Question: I'm trying to represent the following recursive relationship in a RDBMS:

As a basic example, we have the following fields:
'''
1 - computer science
2 - computer engineering
3 - electrical engineering
4 - mathematics
'''
And I want to relate similar fields to each other. I could use a second table to relate fields to each other. Optimally, I could imagine it looking like this:
'''
+----------+----------+
| field1 | field2 |
+----------+----------+
| 4 | 1 | (math -> comp sci)
| 4 | 2 | (math -> comp eng)
| 4 | 3 | (math -> elect eng)
| 2 | 1 | (comp eng -> comp sci)
| 2 | 3 | (comp eng -> elect eng)
+----------+----------+
'''
However, if the key were (field1, field2), I can see two potential issues:
1. Tuples could be duplicated, albeit unordered
2. It may complicate the queries unnecessarily if there is no importance to which field is in which column (as sgeddes points out, querying both columns and filtering out duplicates)
For example:
'''
+----------+----------+
| field1 | field2 |
+----------+----------+
| 1 | 4 | (comp sci -> math)
| 4 | 3 | (math -> elect eng)
| 4 | 2 | (math -> comp eng)
| 3 | 4 | (elect eng -> math)
| 2 | 1 | (comp eng -> comp sci)
| 3 | 2 | (elect eng -> comp eng)
| 1 | 2 | (comp sci -> comp eng)
+----------+----------+
'''
Should I go ahead and intentionally duplicate each tuple, like in the second table? Or is there another method that I am over-looking?
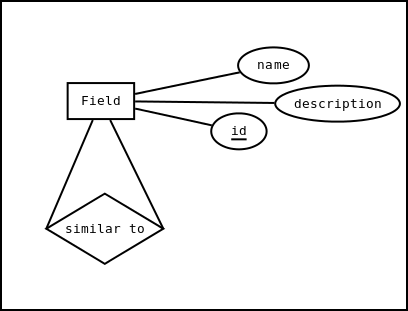
Answer: I've seen that approach several times. Never been a huge fan honestly as I've had to query both fields for the matches and filter out duplicated results. And what about more than 2 fields that are similar? Can get rather messy.
Using your example above, another approach would be to introduce a SimilarField table. It would store SimilarId and FieldId (and some people would argue a third Identity field, SimilarFieldId). So if English and Literature were similar fields, then you could have:
'''
SimilarId FieldId
1 1 (English)
1 2 (Literature)
'''
This approach allows you to have a 1-n relationship between your fields and their similar fields.
In response to your comment, not sure how your example doesn't work:
'''
SimilarId FieldId
1 1 (English)
1 2 (Literature)
1 3 (Reading)
2 2 (Literature)
2 4 (History)
3 4 (History)
3 5 (Art History)
'''
You can have as many grouped similar fields as needed.
To get all the Fields associated with Literature for example, your query could look like this:
'''
SELECT DISTINCT F.FieldId, F.FieldName
FROM Field F JOIN
SimilarField S ON F.FieldId = S.FieldId
WHERE S.SimilarId IN (
SELECT SimilarId
FROM SimilarField
WHERE FieldId = 2
)
'''
And here is a sample <URL>.